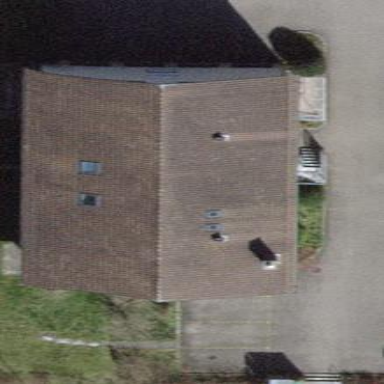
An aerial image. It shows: Building with tiled roof.